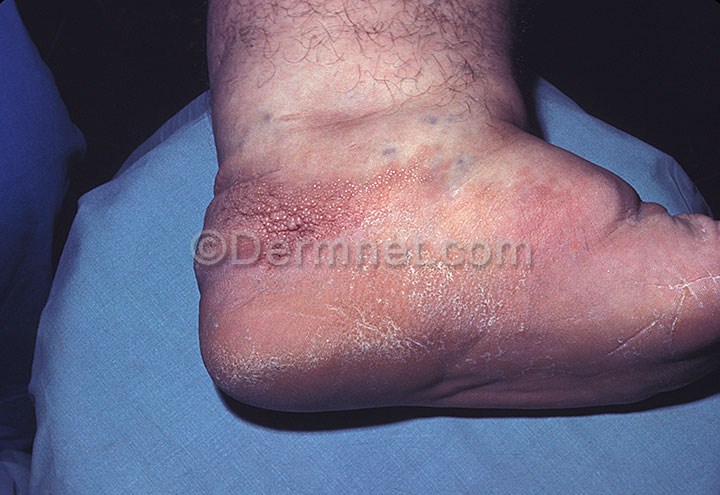
Disease: Eczema Photos